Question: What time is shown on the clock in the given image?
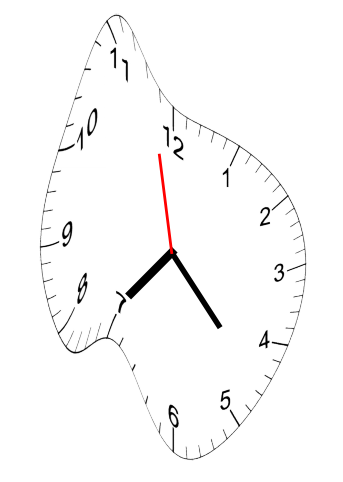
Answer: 07:22:58